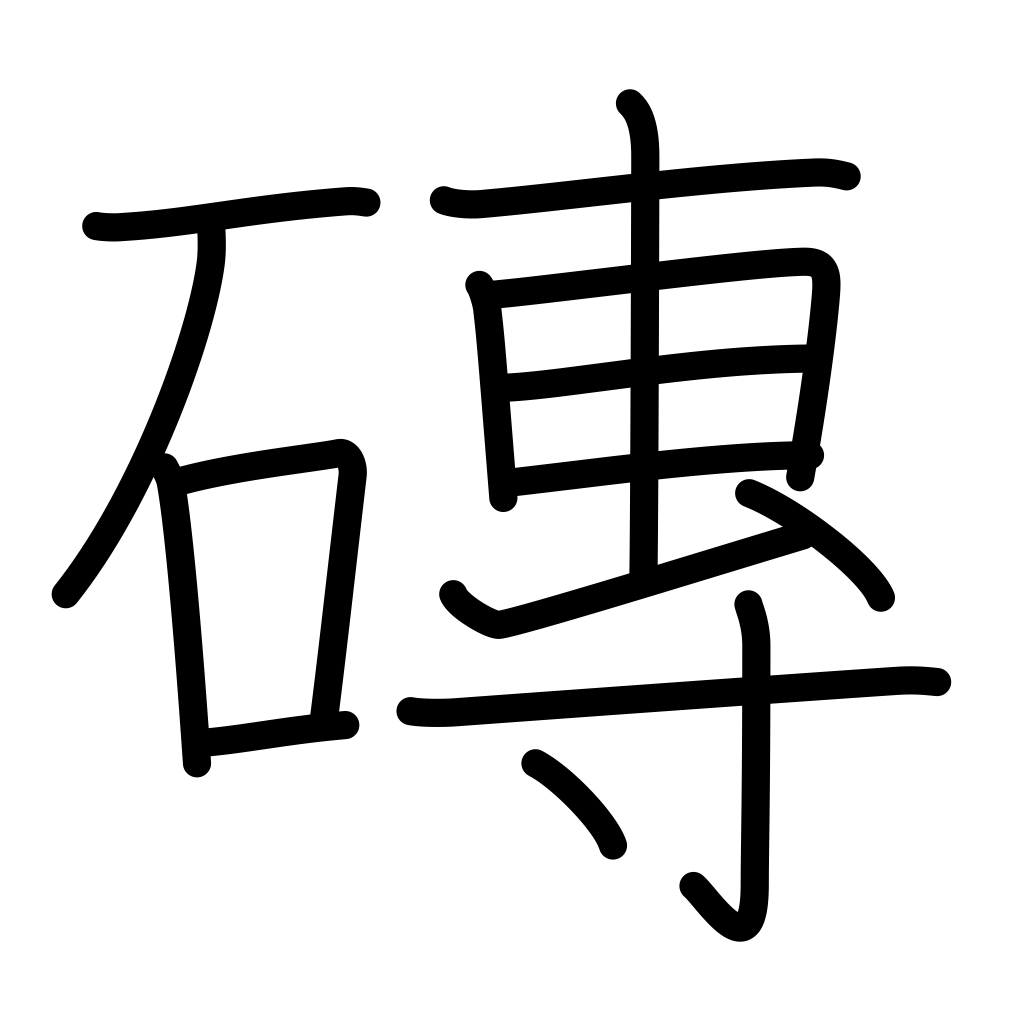
Meaning: tile